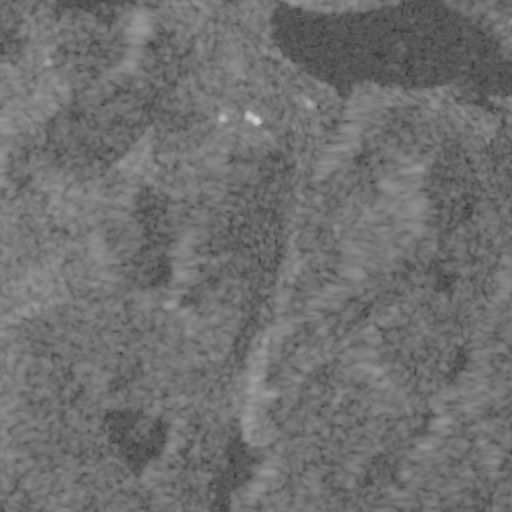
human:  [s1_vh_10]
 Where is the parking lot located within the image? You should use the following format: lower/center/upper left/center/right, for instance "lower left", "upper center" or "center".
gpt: The parking lot is located in the center of the image.
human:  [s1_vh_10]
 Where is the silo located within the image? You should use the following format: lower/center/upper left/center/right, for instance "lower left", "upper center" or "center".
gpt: The silo is located in the center left of the image.
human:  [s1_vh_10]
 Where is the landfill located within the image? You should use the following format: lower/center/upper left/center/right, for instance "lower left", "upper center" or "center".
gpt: There is no landfill in the image.

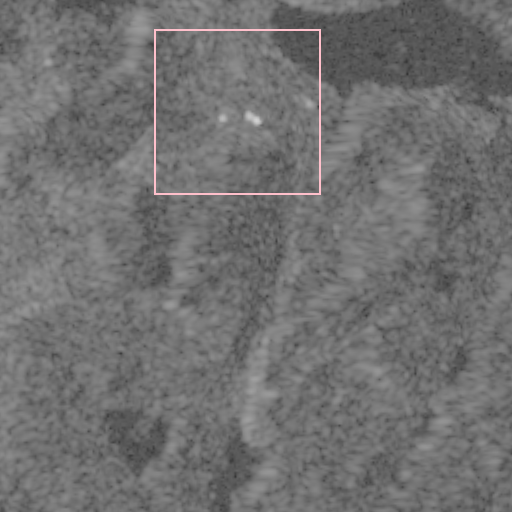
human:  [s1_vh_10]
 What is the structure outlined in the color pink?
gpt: The structure outlined in pink is a crop field.
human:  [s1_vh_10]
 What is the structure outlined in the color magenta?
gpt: There is no magenta outline.